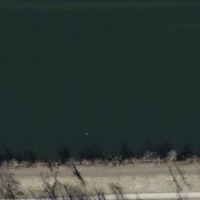
EUNIS habitat code: 15
Species observed at this site:
Anacamptis pyramidalis